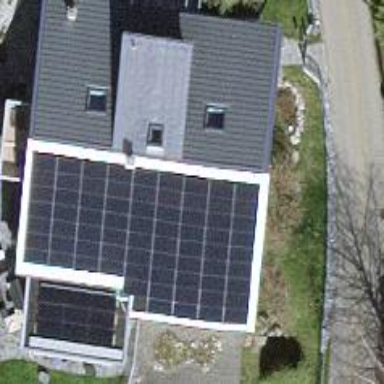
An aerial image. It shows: Solar power generator utilizing photovoltaic technology with solar photovoltaic panels.